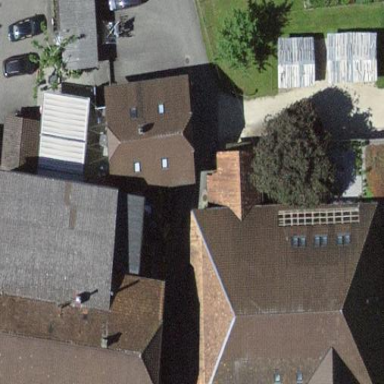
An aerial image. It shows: Farm building.